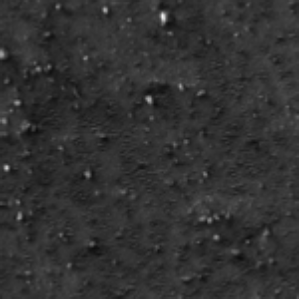
Label: frost